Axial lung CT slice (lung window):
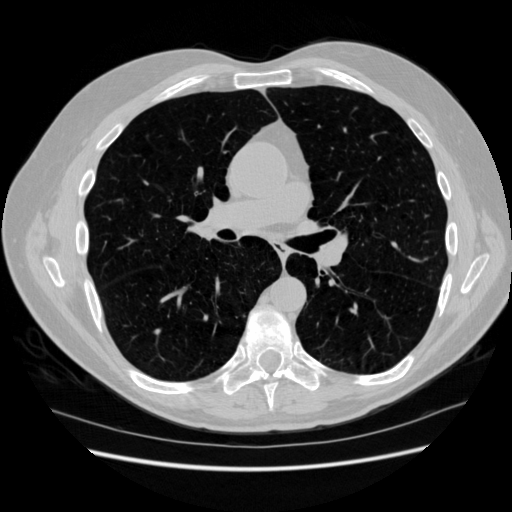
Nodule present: no